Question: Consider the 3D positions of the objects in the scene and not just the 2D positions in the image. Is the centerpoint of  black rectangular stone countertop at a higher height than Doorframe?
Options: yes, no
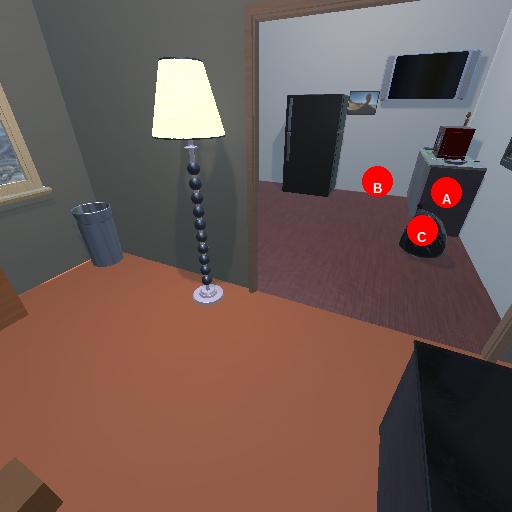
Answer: yes